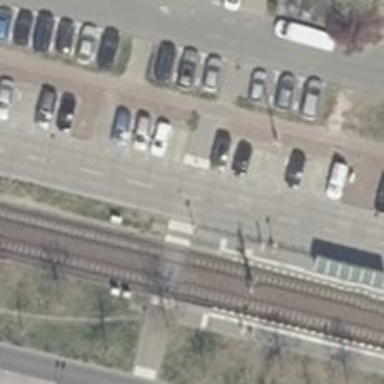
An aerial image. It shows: Uncontrolled crossing with pedestrian island.